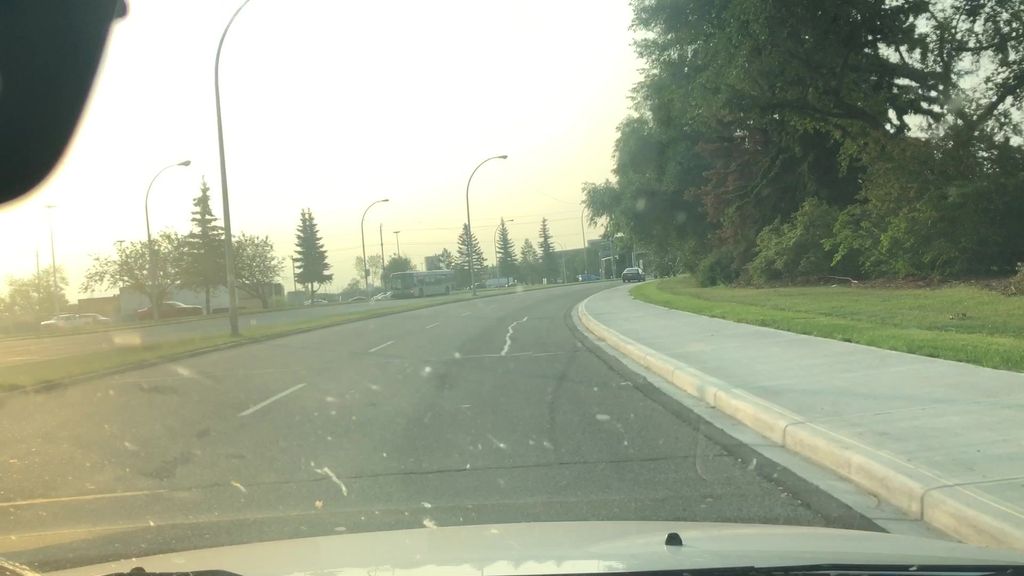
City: edmonton